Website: home-depot
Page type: cart
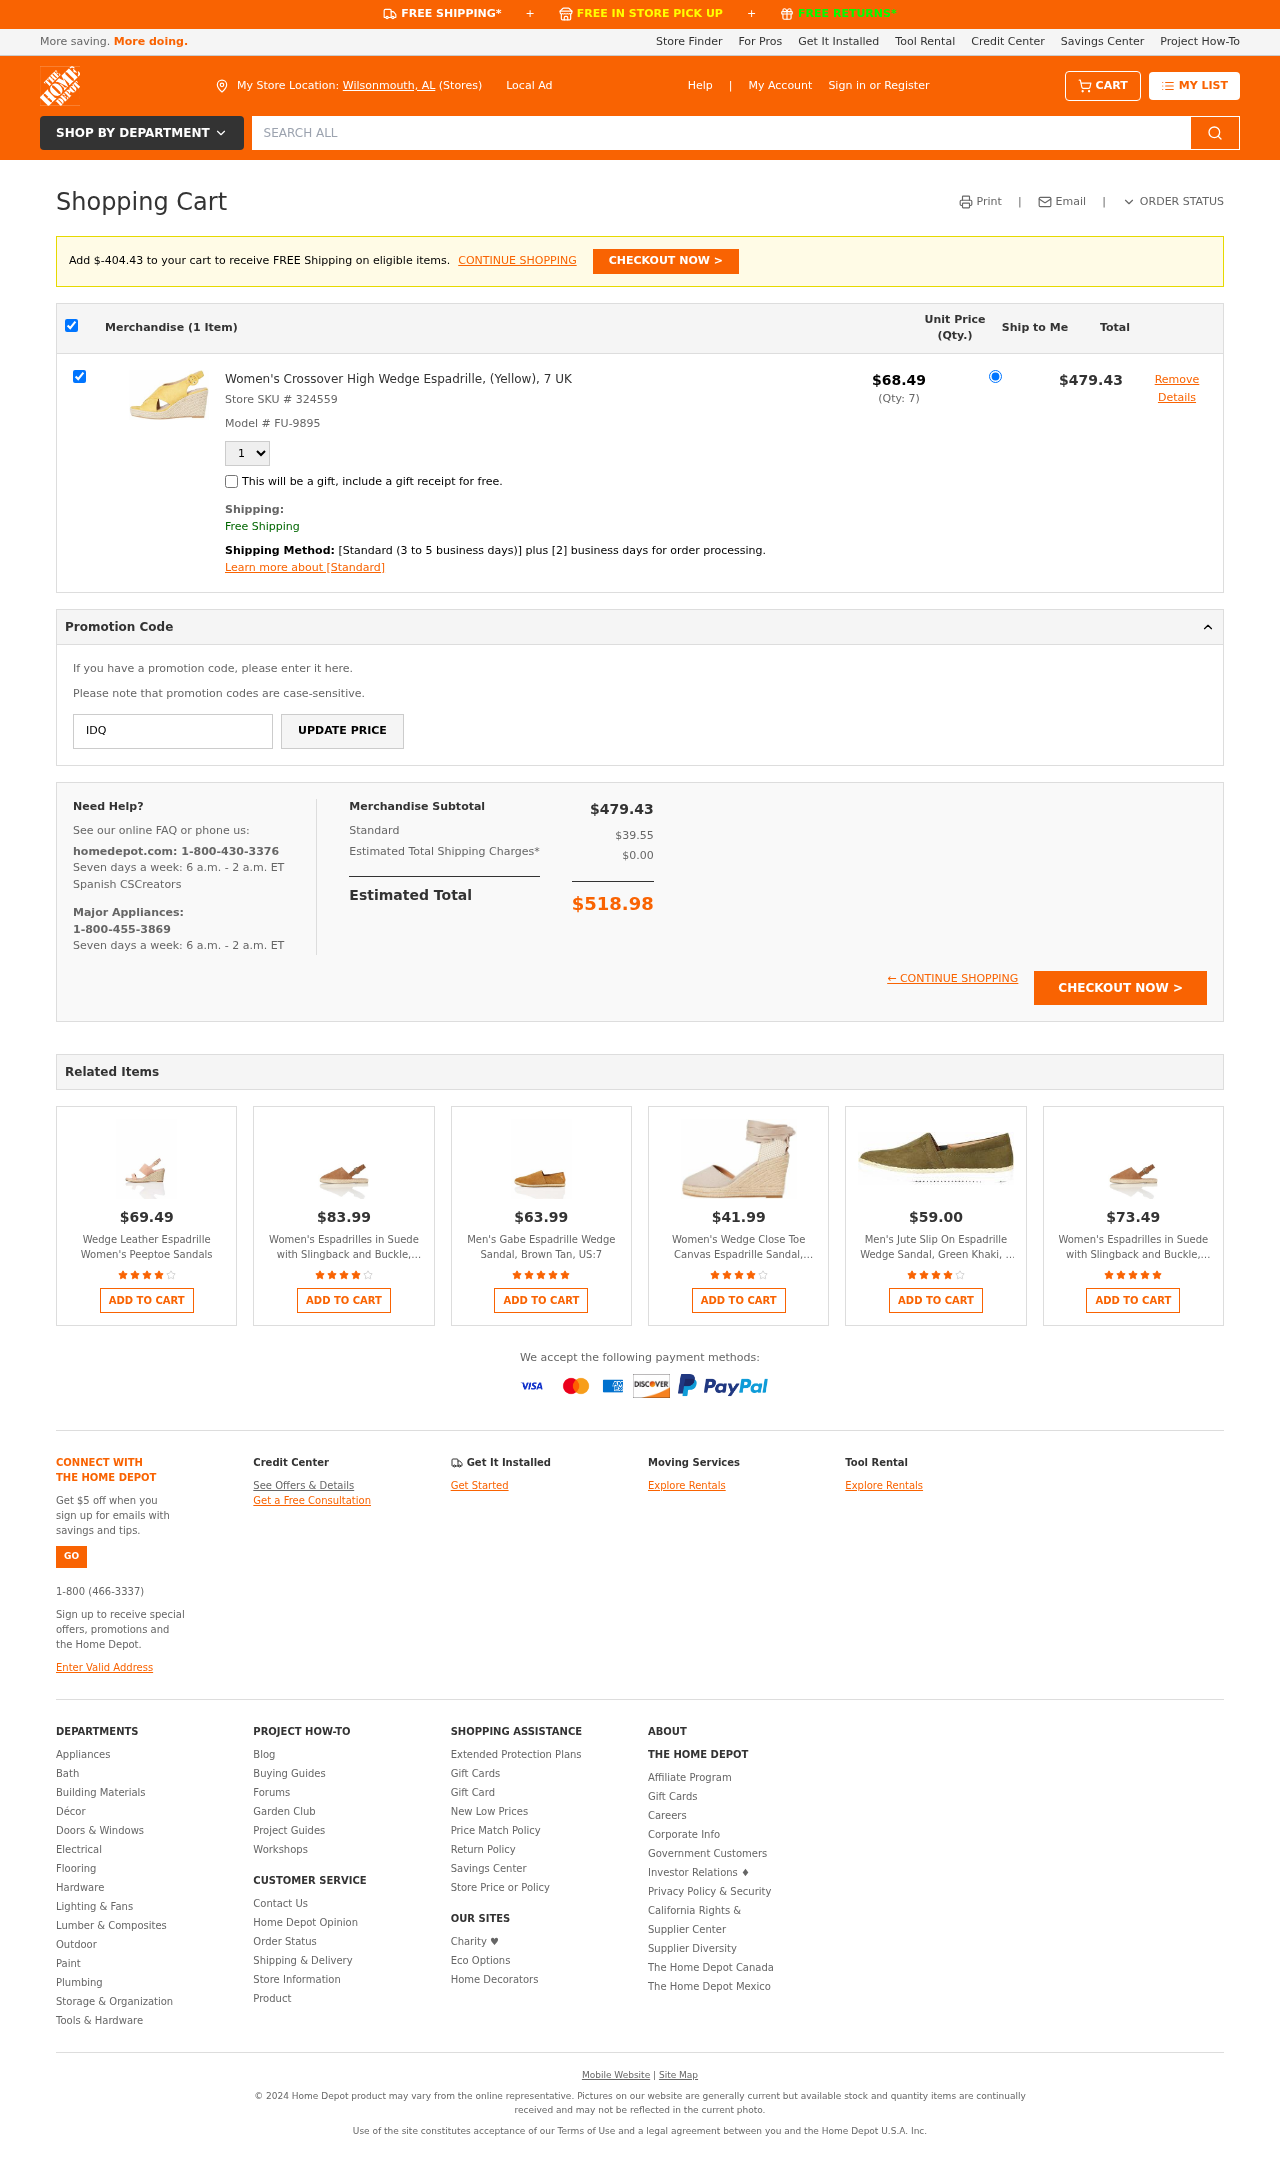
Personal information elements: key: PII_CITY_STATE
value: Wilsonmouth, AL
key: PII_PROMO_CODE
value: IDQSAVE
Product elements: key: PRODUCT1_NAME
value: Women's Crossover High Wedge Espadrille, (Yellow), 7 UK
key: PRODUCT1_PRICE
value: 68.49
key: PRODUCT1_QUANTITY
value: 7
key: PRODUCT1_QUANTITY
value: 1
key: PRODUCT2_NAME
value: Wedge Leather Espadrille Women's Peeptoe Sandals
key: PRODUCT2_PRICE
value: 69.49
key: PRODUCT2_RATING
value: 3.7
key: PRODUCT3_NAME
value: Women's Espadrilles in Suede with Slingback and Buckle, Brown (Tan), 6 UK
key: PRODUCT3_PRICE
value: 83.99
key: PRODUCT3_RATING
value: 4.4
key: PRODUCT4_NAME
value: Men's Gabe Espadrille Wedge Sandal, Brown Tan, US:7
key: PRODUCT4_PRICE
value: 63.99
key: PRODUCT4_RATING
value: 4.8
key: PRODUCT5_NAME
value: Women's Wedge Close Toe Canvas Espadrille Sandal, Beige, 6 us
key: PRODUCT5_PRICE
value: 41.99
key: PRODUCT5_RATING
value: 4
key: PRODUCT6_NAME
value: Men's Jute Slip On Espadrille Wedge Sandal, Green Khaki, 9 UK
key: PRODUCT6_PRICE
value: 59
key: PRODUCT6_RATING
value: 3.9
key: PRODUCT7_NAME
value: Women's Espadrilles in Suede with Slingback and Buckle, Brown (Tan), 5 UK
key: PRODUCT7_PRICE
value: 73.49
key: PRODUCT7_RATING
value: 4.6
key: PRODUCT1_SKU
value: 324559
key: PRODUCT1_MODEL
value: FU-9895
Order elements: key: AMOUNT_TO_FREE_SHIPPING
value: $-404.43
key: ORDER_NUM_ITEMS
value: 1
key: ORDER_SUBTOTAL
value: $479.43
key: ORDER_TAX
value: $39.55
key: ORDER_SHIPPING_COST
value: $0.00
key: ORDER_TOTAL
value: $518.98
Search elements: key: HEADER_SEARCH
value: SEARCH ALL